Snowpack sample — Snodgrass Mountain, Crested Butte, Colorado (2/4/25, 12:06 PM MST)
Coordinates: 38.923, -106.968
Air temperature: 35 °F
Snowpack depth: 80 cm
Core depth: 20 cm
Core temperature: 33.8 °F
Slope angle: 14°, slope face: 78°
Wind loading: low
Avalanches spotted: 0
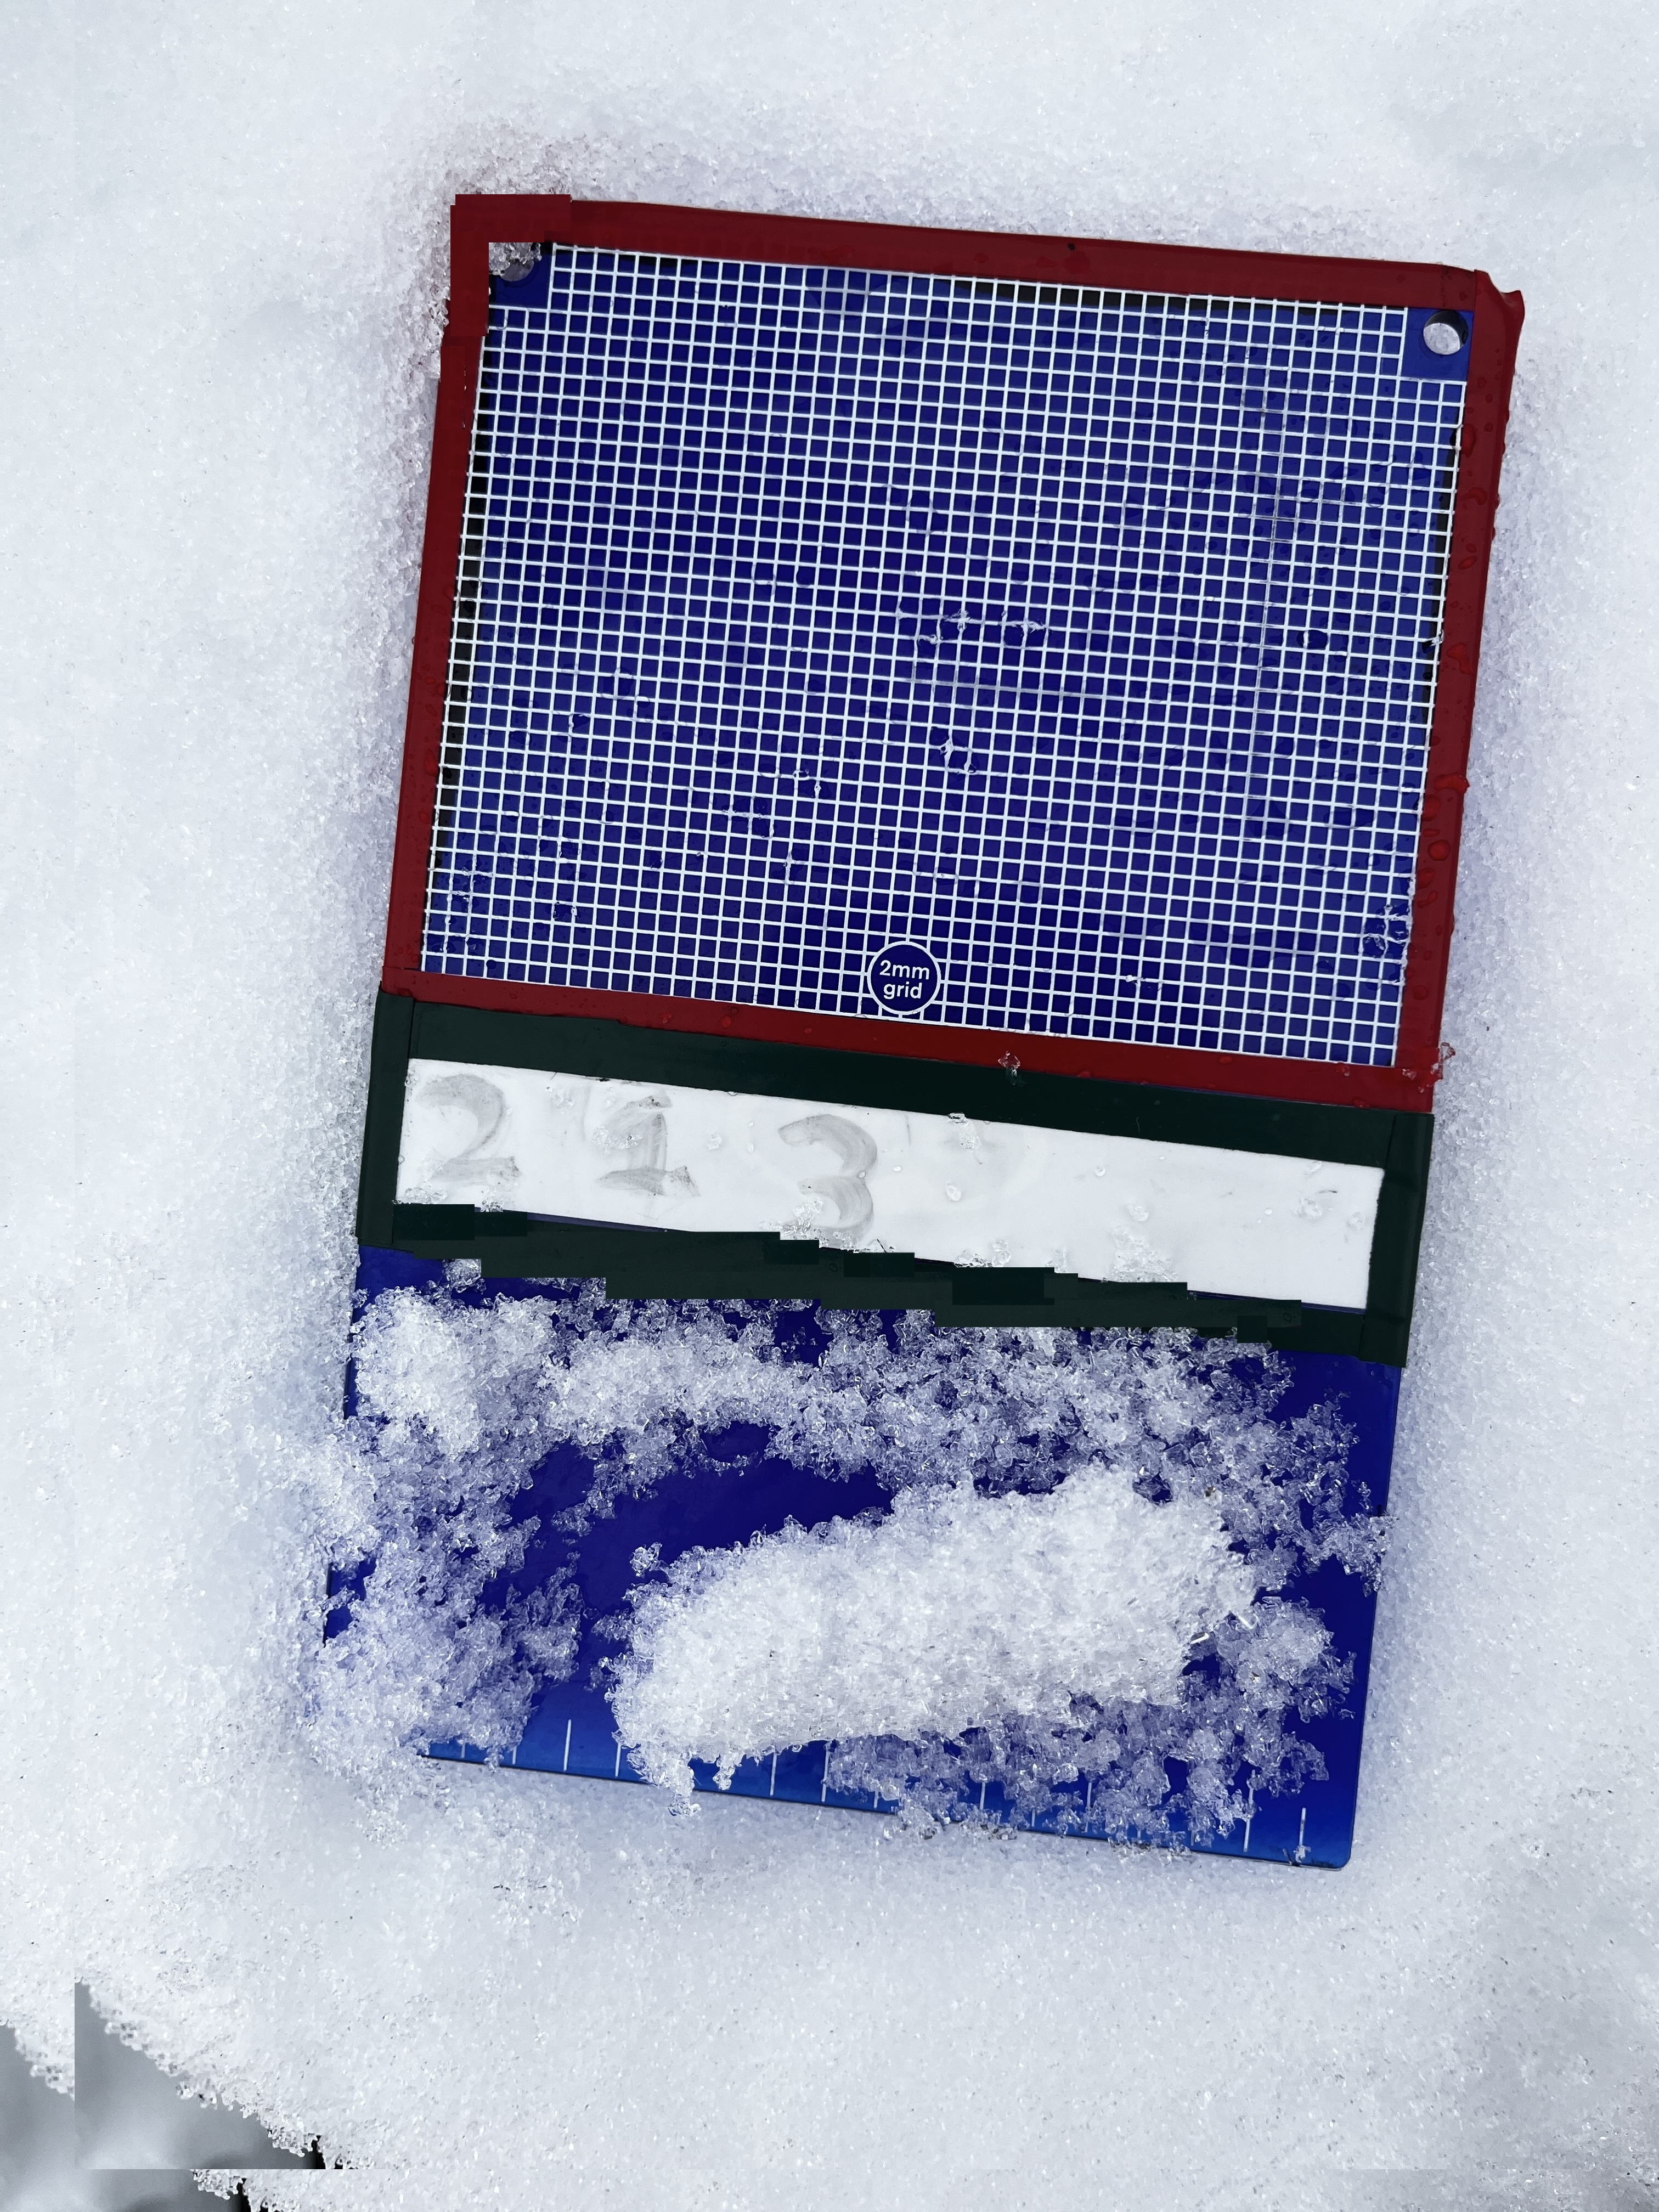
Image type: crystal_card
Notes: No avalanches nearby, unusually warm weather for the last month reported by residents, Collected 25 yards from treeline